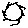
Label: sun